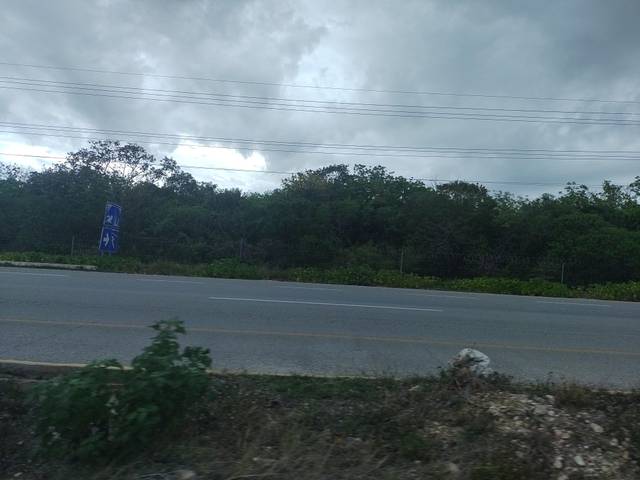
Region: Mexico
Coordinates: 20.361, -87.341